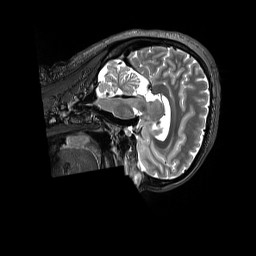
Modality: T2w
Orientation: sagittal
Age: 28
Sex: female
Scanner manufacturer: siemens
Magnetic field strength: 3 T
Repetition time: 3.2 s
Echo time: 0.728 s